Interaction volume radius: 10 \u00c5
Interaction volume height: 15 \u00c5
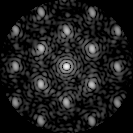
Disorder parameter: 0.2914